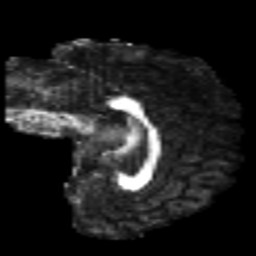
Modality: FA
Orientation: sagittal
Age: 21
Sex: male
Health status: healthy
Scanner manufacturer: philips
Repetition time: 7.382 s
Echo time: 0.08599 s